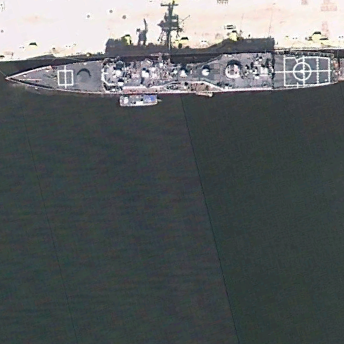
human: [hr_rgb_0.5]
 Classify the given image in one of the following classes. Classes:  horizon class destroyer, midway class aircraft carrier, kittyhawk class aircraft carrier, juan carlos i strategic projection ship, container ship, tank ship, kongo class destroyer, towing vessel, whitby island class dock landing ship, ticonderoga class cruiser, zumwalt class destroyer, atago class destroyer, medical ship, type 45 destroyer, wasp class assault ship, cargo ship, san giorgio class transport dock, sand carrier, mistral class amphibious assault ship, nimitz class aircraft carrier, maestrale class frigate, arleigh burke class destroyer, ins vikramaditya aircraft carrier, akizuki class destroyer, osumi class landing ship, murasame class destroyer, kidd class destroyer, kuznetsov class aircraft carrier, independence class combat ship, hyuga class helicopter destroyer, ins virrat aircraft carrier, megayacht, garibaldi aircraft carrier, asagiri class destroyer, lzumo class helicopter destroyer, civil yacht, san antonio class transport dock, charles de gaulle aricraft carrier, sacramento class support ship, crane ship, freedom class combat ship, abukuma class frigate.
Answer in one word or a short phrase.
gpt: Ticonderoga class cruiser